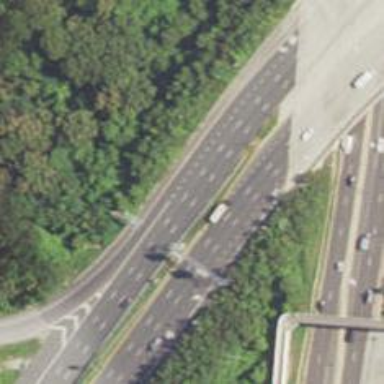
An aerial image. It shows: Primary highway with expressway characteristics.